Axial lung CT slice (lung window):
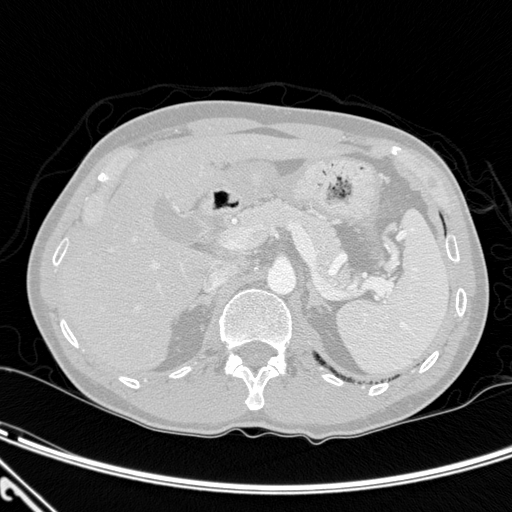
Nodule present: no